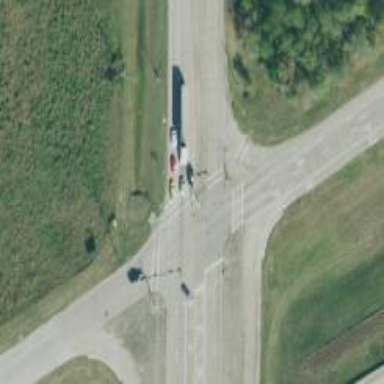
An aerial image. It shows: Crossing on the road.